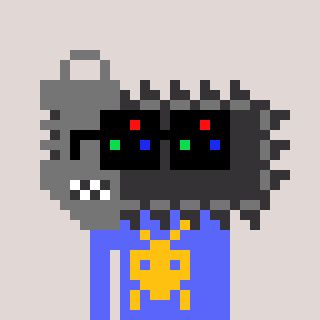
a pixel art character with square black sunglasses, a chainsaw-shaped head and a purple-colored body on a warm background